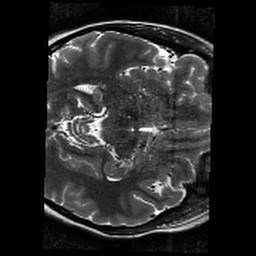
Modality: T2w
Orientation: axial
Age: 23
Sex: female